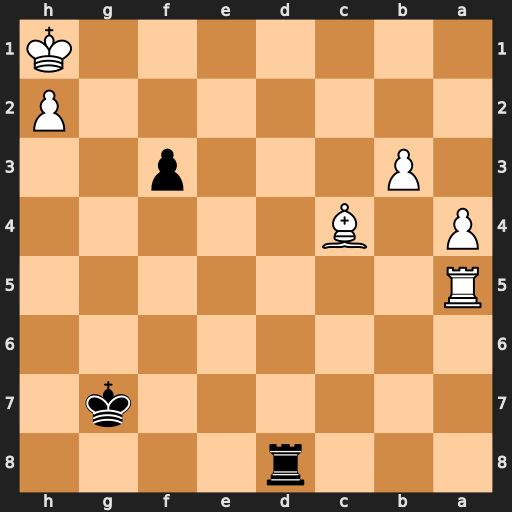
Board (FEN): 3r4/6k1/8/R7/P1B5/1P3p2/7P/7K
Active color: b
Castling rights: -
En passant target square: -
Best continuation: Rd1+ Bf1 Rxf1#